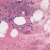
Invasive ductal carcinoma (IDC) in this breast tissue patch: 1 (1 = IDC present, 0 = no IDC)